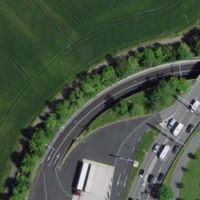
EUNIS habitat code: 57
Species observed at this site:
Anacamptis pyramidalis